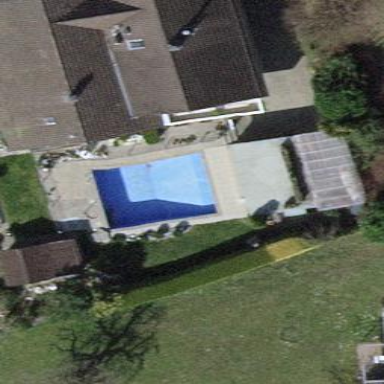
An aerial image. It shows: Swimming pool located in leisure land.